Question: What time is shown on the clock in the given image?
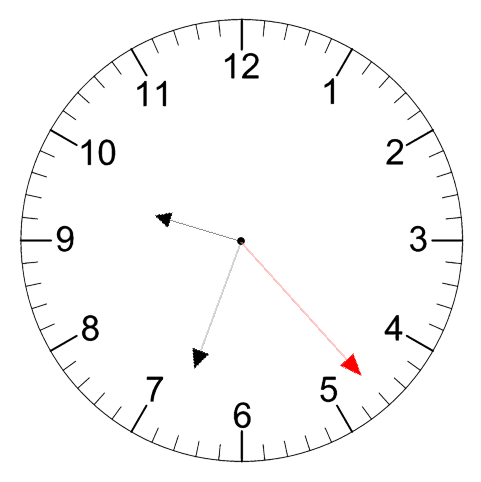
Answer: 09:33:23